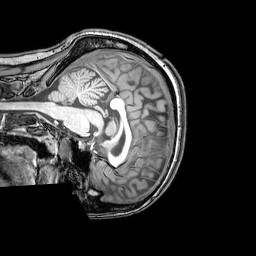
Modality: T1w
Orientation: sagittal
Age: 25
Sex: female
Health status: healthy
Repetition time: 0.081 s
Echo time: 0.037 s